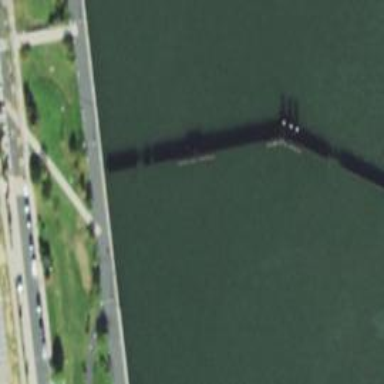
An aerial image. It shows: Breakwater structure.